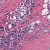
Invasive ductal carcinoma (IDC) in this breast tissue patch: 0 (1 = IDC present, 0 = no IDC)